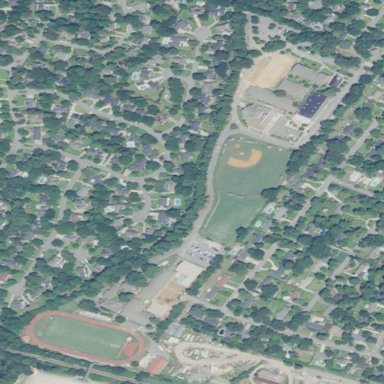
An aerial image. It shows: School.